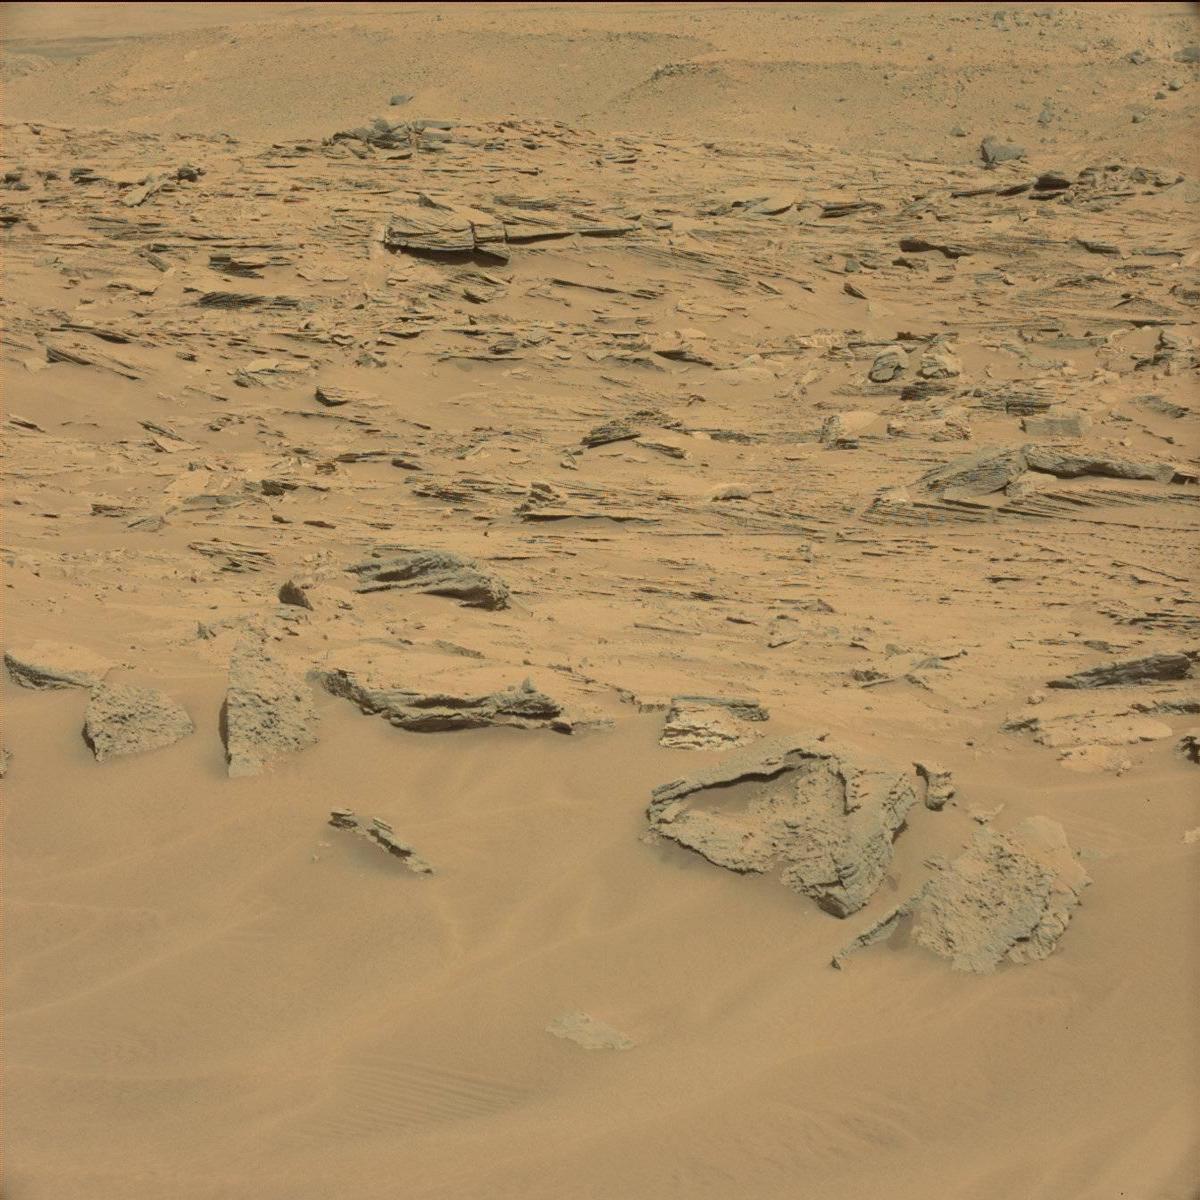
Terrain classes present: Bedrock, Sand / Soil